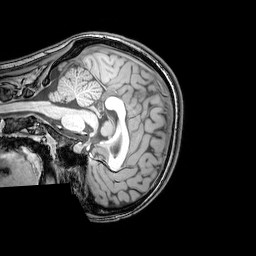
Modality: T1w
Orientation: sagittal
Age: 23
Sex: female
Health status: healthy
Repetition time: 0.081 s
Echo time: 0.037 s